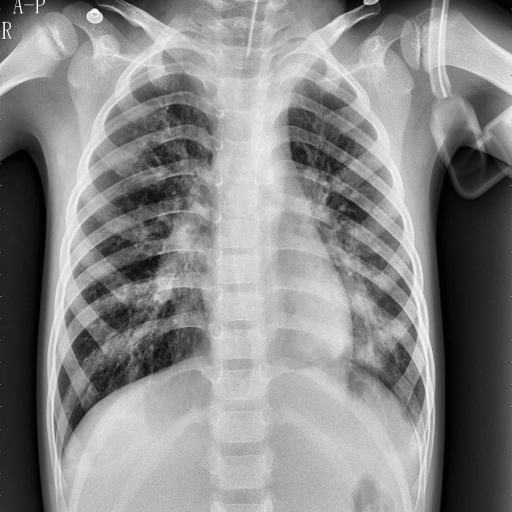
Finding: PNEUMONIA